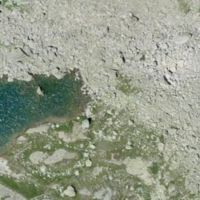
EUNIS habitat code: 48
Species observed at this site:
Corvus corone
Oenanthe oenanthe
Monticola saxatilis
Anthus spinoletta
Corvus cornix
Montifringilla nivalis
Phoenicurus ochruros
Turdus torquatus
Falco tinnunculus
Accipiter nisus